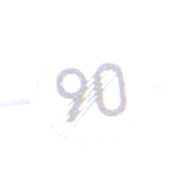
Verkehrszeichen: EndeGeschwindigkeit90
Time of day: SunriseSunset
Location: Roofed (Suburban)
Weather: Clear
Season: NotSpecified
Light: Natural